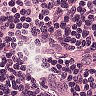
Metastatic tissue present: no